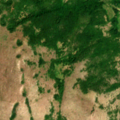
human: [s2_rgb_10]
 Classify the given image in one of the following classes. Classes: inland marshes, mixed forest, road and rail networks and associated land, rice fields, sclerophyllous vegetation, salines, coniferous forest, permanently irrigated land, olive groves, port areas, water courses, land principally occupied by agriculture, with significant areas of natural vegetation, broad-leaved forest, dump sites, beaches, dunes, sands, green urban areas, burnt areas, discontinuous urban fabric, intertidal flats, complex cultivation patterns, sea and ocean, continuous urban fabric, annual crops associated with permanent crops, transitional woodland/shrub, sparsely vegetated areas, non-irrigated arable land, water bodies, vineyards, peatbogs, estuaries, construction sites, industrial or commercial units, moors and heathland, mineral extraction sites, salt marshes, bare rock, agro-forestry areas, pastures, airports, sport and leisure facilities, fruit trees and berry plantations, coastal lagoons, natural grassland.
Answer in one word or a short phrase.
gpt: broad-leaved forest, natural grassland, transitional woodland/shrub